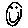
Label: smiley face